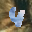
Label: 4